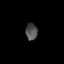
Tissue: lung
Cell type: Epithelial cells
Senescence score: 0.2245
Nuclear area (px): 195
Mean DAPI intensity: 77.092